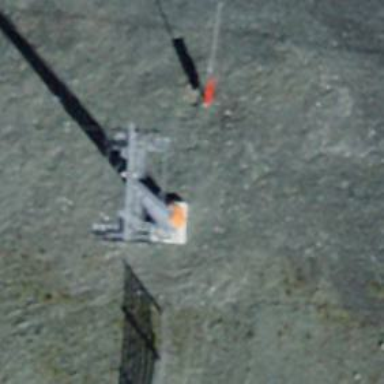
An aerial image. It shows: Pylon for aerialway.